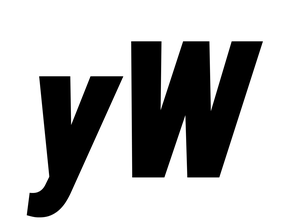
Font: Roboto-Italic_Condensed_Black_Italic